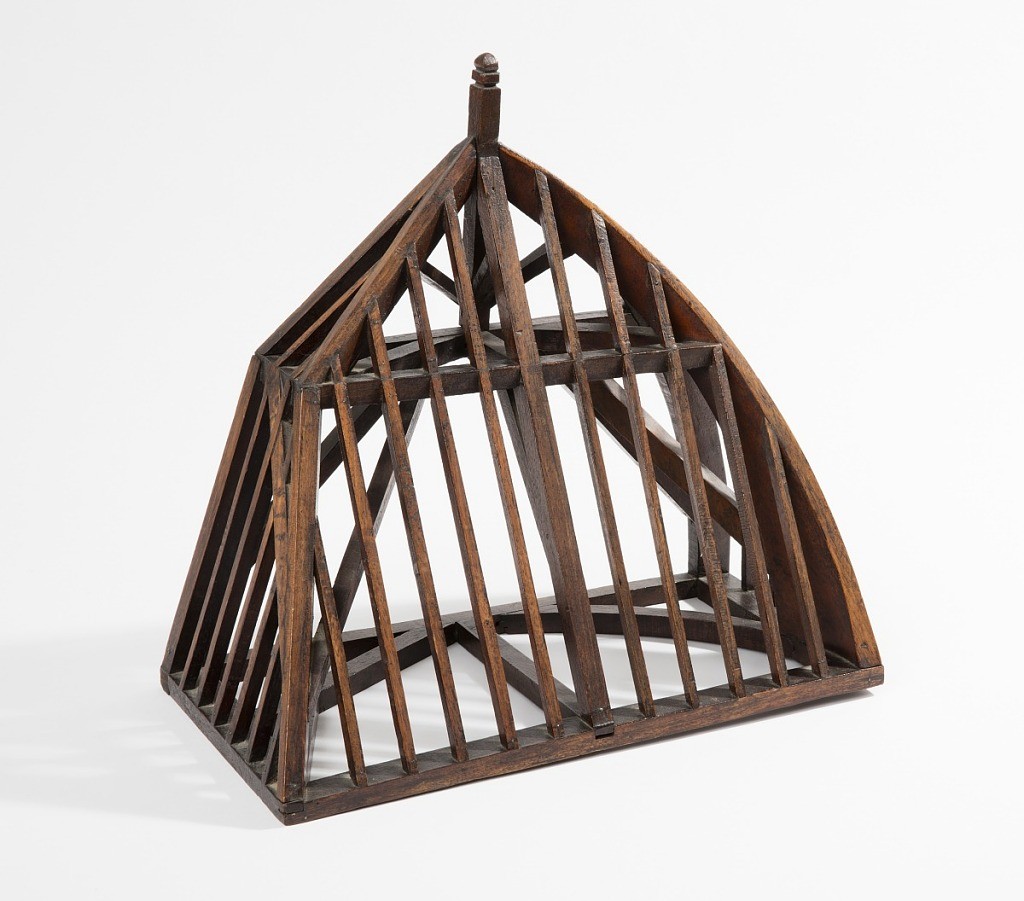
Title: Model of a Roof Frame
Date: ca. 1880
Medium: wood
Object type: roof model
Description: Model of a roof frame as a conglomeration of frame types: front as a flat, slanted "shed" roof; right side, a roof with a convex curve to create a dome; left side with angled "gambrel" roof line; back left open as if to be mounted on a building. Inside elements arranged as beams and joints of the supporting structure.